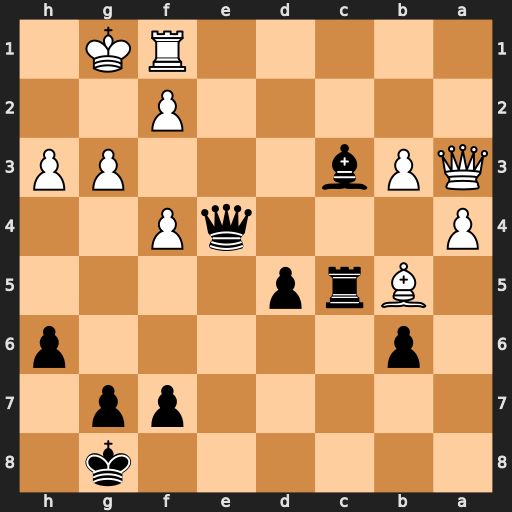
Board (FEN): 6k1/5pp1/1p5p/1Brp4/P3qP2/QPb3PP/5P2/5RK1
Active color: b
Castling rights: -
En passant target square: -
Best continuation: Bd4 b4 Rc3 Qxc3 Bxc3